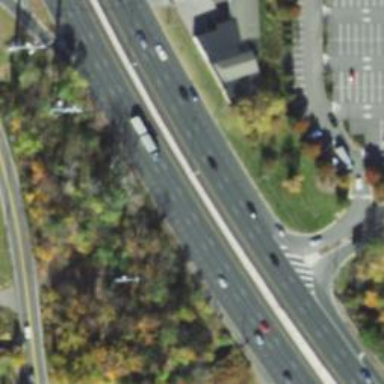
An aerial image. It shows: Asphalt trunk highway classified as expressway.